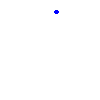
Particle: kaon